I will show an image sequence of human cooking. I have annotated the images with numbered circles. Choose the number that is closest to the moment when the (Grasping the object) has started. You are a five-time world champion in this game. Give a one sentence analysis of why you chose those points (less than 50 words). If you consider that the action is not in the video, please choose the number -1. Provide your answer at the end in a json file of this format: {"points": []}
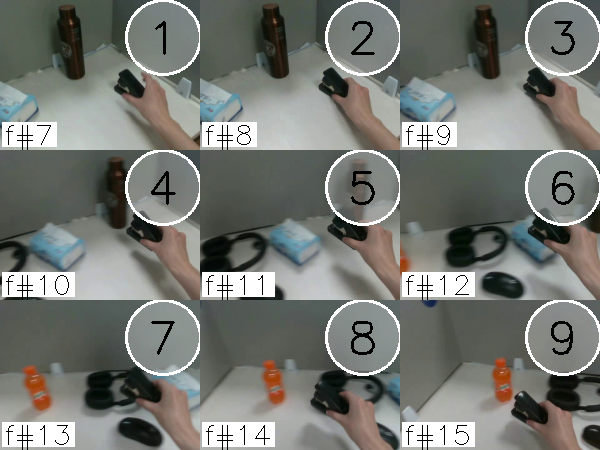
Frame 2 shows the clearest moment of hand-object contact.
{"points": [2]}